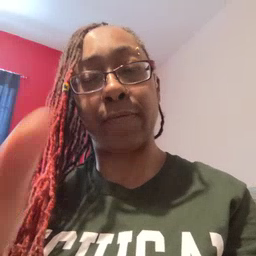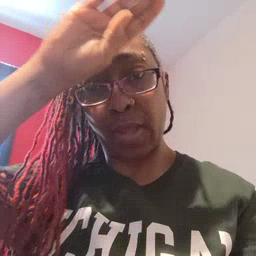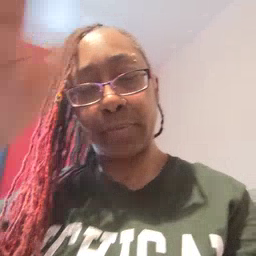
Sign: fireman